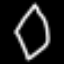
Label: diamond